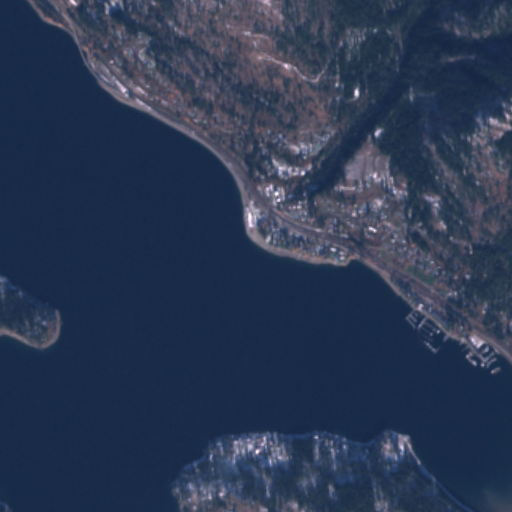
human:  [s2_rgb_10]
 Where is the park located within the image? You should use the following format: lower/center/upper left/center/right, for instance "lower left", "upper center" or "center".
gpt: The park is located in the upper center of the image.
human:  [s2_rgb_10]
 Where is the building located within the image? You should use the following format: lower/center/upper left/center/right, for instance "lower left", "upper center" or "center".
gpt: The building is located in the center of the image.
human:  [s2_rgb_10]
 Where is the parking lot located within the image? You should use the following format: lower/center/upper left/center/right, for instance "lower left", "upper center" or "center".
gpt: There is no parking lot in the image.